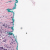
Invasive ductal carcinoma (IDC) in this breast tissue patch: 0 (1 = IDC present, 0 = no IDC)